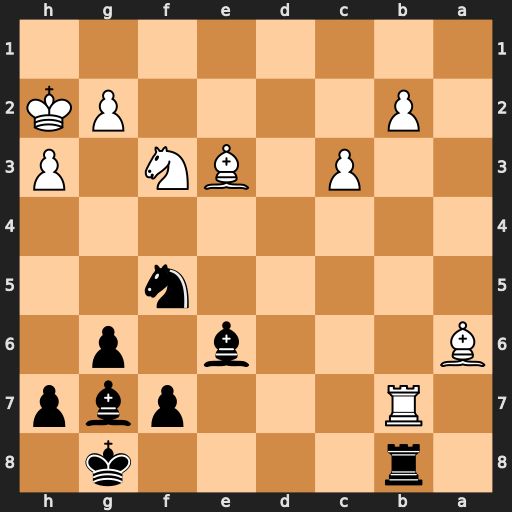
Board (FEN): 1r4k1/1R3pbp/B3b1p1/5n2/8/2P1BN1P/1P4PK/8
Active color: b
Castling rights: -
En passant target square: -
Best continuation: Rxb7 Bxb7 Nxe3